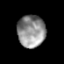
Tissue: prostate
Cell type: T cells
Senescence score: 0.3528
Nuclear area (px): 878
Mean DAPI intensity: 143.212